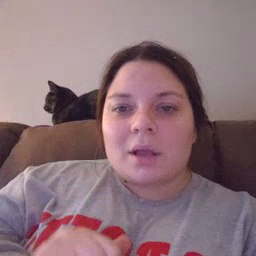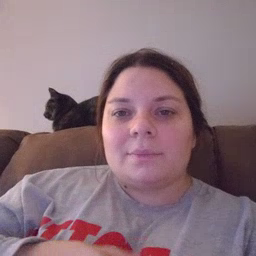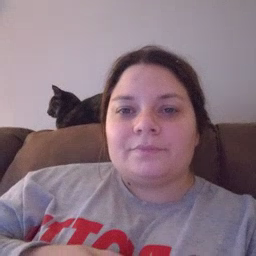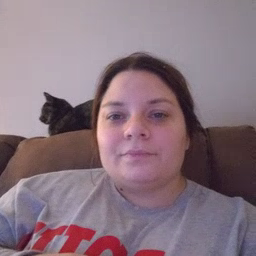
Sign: jacket